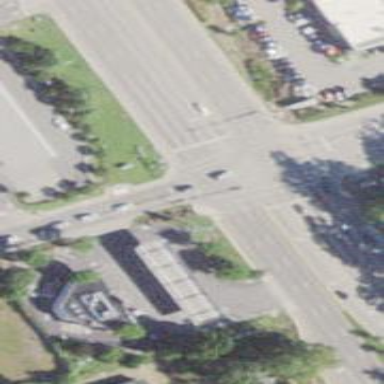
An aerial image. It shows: Footway with crossing markings in the form of lines.